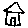
Label: house